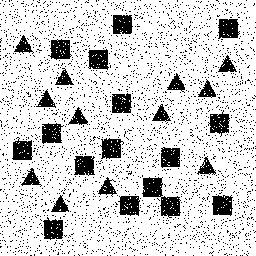
Squares: 16
Triangles: 12
Stars: 0
Total shapes: 28